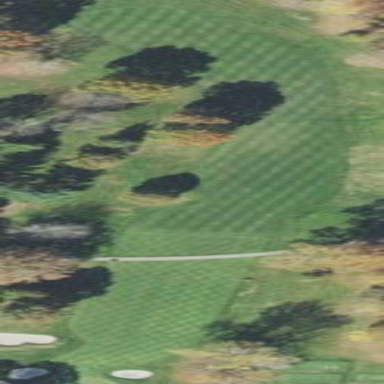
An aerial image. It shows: Golf fairway surrounded by grass.